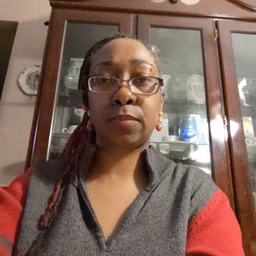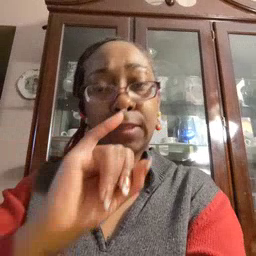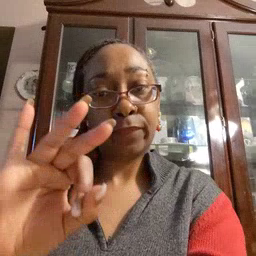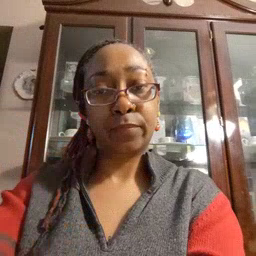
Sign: if